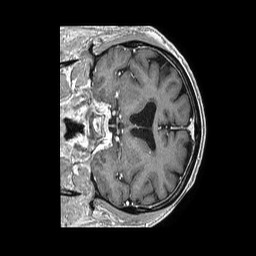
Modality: T1w
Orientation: coronal
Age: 69
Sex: male
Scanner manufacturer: philips
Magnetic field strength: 1.5 T
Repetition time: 0.007786 s
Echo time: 0.003572 s